Aerial crown-view tile of a tropical tree (Barro Colorado Island, Panama), acquired 20250915:
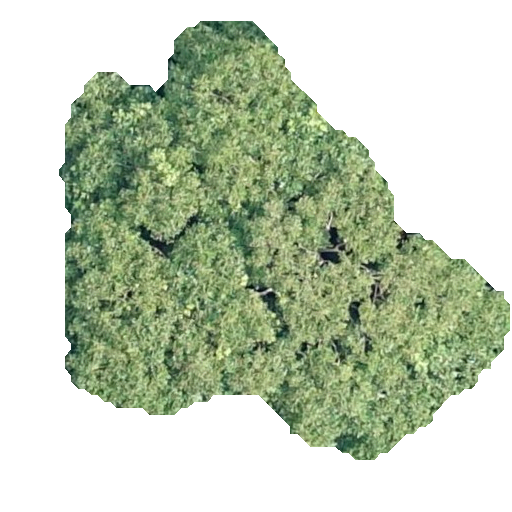
Species: Dipteryx oleifera
GBIF accepted scientific name: Dipteryx oleifera
Crown area: 180.172 m²